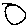
Label: circle